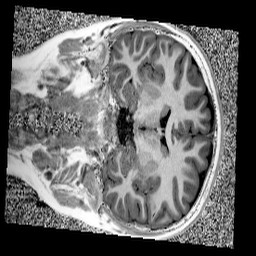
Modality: UNIT1
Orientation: coronal
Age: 9
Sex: male
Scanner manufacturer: siemens
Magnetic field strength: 3 T
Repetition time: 4 s
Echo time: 0.00303 s